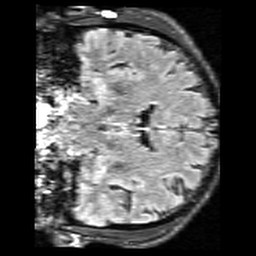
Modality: FLAIR
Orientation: coronal
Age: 69
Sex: male
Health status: healthy
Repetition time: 12 s
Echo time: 0.095 s